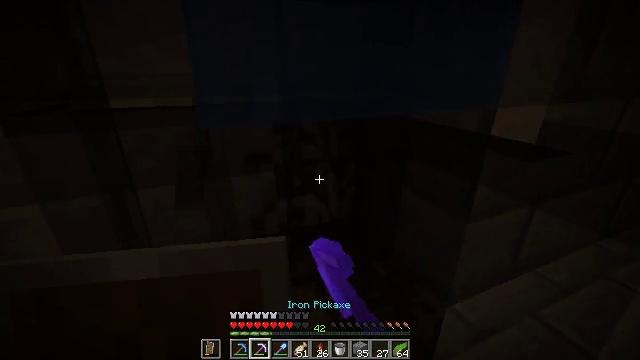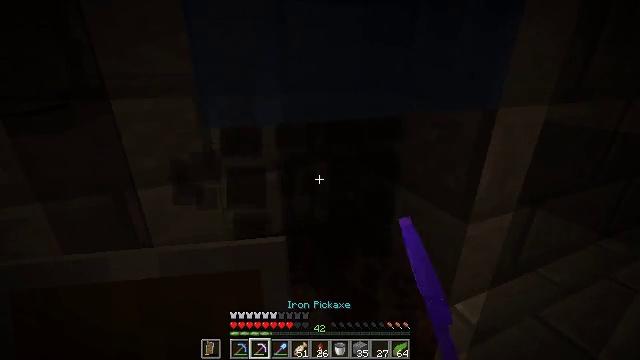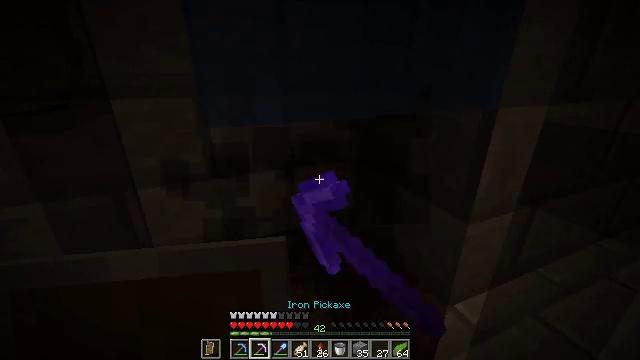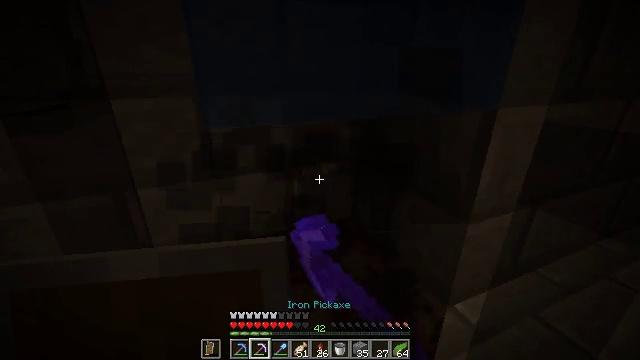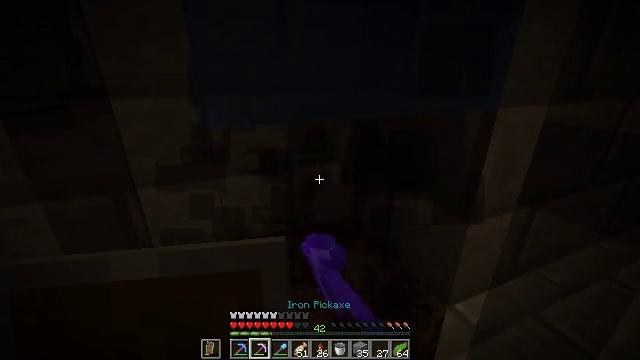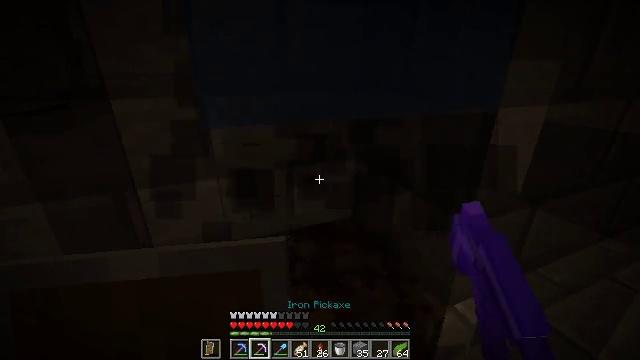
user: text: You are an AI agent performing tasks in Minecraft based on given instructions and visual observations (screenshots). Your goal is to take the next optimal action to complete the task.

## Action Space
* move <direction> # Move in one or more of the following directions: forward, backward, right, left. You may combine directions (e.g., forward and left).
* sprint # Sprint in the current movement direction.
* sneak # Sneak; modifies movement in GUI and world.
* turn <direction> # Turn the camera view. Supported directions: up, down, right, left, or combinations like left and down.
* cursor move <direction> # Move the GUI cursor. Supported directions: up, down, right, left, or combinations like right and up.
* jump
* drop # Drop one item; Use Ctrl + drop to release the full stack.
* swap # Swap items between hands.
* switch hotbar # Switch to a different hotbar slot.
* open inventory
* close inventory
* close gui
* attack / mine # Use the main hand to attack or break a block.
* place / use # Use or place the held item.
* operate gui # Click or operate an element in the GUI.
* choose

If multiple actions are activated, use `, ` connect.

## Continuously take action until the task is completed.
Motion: motion action
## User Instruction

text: Attack the black stained glass pane to break it.
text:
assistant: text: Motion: attack / mine
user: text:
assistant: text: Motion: attack / mine
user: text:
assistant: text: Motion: attack / mine
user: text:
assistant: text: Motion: attack / mine
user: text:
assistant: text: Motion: attack / mine
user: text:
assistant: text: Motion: no_op